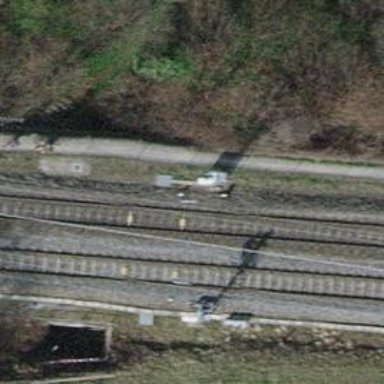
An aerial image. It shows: Railway signal.